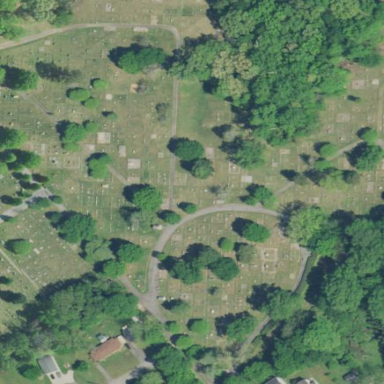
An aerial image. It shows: Cemetery.